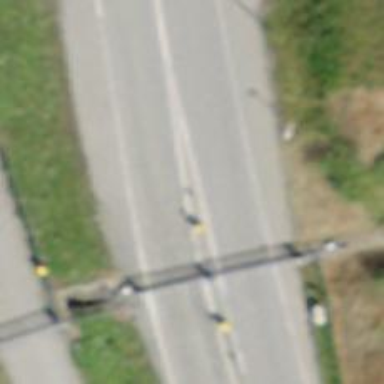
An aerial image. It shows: Asphalt motorway link.